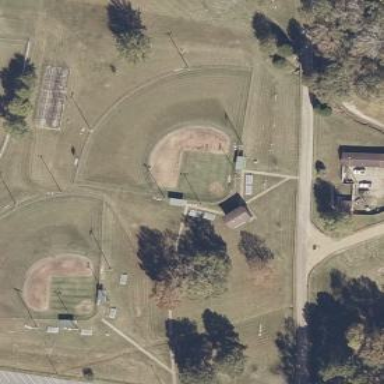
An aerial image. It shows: Baseball pitch for leisure land.